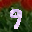
Label: 9